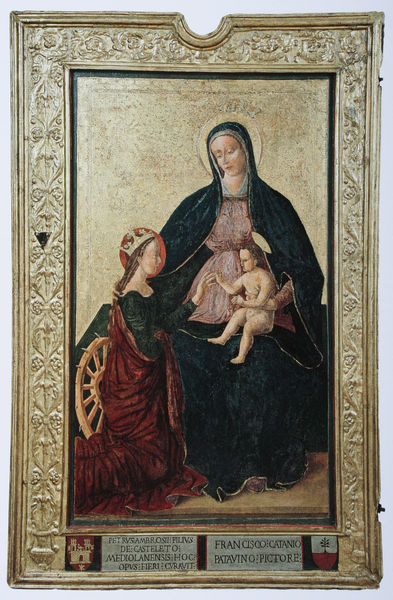
Titel: Mystische Vermählung der Heiligen Katharina
Künstler: Francesco Cattaneo
Standort: Nomi
Institution: Chiesa della Madonna della Consolazione
Schlagwörter: akt, blau, gemälde, gott, nackt, umhang, grün, mädchen, sitzen, bunt, frau, hintergrund, kleid, kleider, schwarz, weiss, gürtel, rot, schleier, haube, muster, ornament, kappe, falten, rahmen, silber, bild, bildnis, hände, kirche, gewand, gold, haare, mantel, sitzend, gewänder, kind, mutter, krone, prinzessin, rosa, ruder, relief, schrift, rahmung, italien, baby, speichen, rand, rad, wagenrad, thron, tafel, braut, inschrift, floral, ornamente, verzierung, schoß, ring, ringe, religion, titel, text, knien, nonne, beschriftung, beten, gebet, wappen, ehe, heiligenschein, nimbus, christus, jesus, jesus christus, pieta, knieend, kniend, mittelalter, segnung, rechteckig, heilige, siegel, anbeten, vegetabil, heilig, maria, wandbild, madonna, magdalena, anbetung, mutter gottes, berührung, goldgrund, ikone, kirsche, anna, christi, attribut, schutz, spinnrad, heiligenbild, barok, latein, lateinisch, jesuskind, andachtsbild, barbara, katharina, märtyrerin, vermählung, speiche, himmelskönigin, nimben, christuskind, einbuchtung, heilige katharina, tafelmalerei, agnes, goldhintergrund, selbdritt, mantelmadonna, steuerrad, kiend, frühmittelalter, maria jesuskind, mystische, stifterfigur, treibarbeiten, gerädert, hl. annna, gottmutter, heili, maria#, thornend